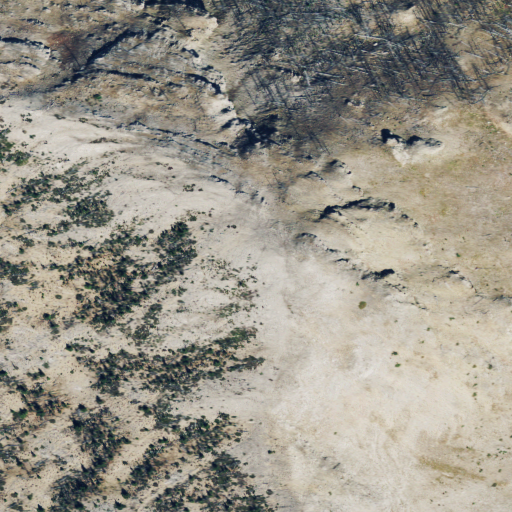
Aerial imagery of mountain in Montana named Red Slide Mountain containing shrub, barren land, and grassland